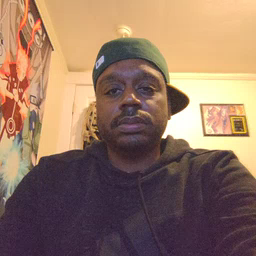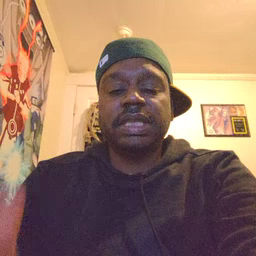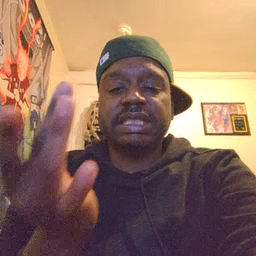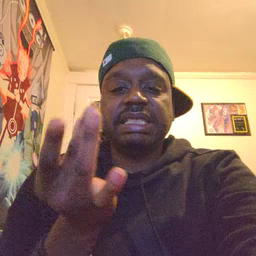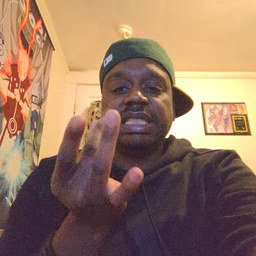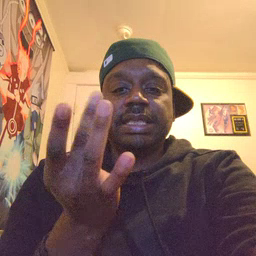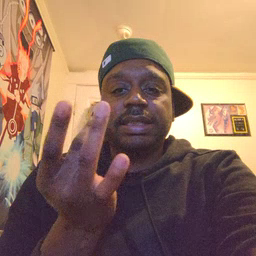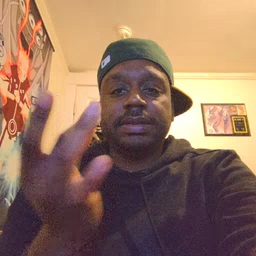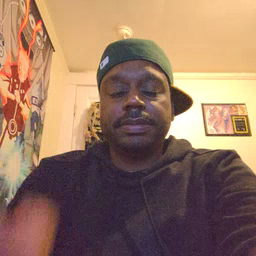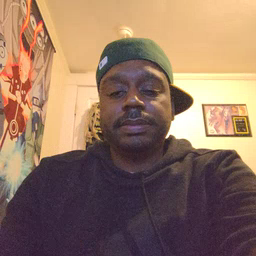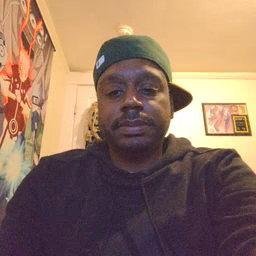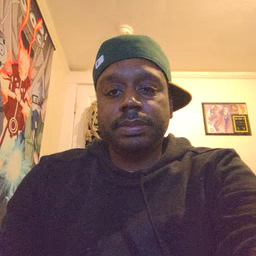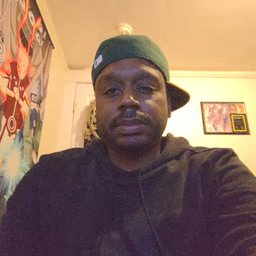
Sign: sticky